Question: I recently came across a situation where I had to use XPath as part of a Linq to XML query and found that it acts a bit strange. I am sure there are other ways of solving the problem using the native XElement API methods, but in this situation XPath was a much better fit for locating the specific XML text values that I needed as the document structure was quite complex. I eventually found a way to make it work (see below), but it was not very pretty, which usually means I missed something.
My question is how can you use <URL>, but Linq converts it to an IEnumerable so that it can delay the execution. This causes problem when you try to access the value of that object, as it does not get materialized until the query is executed.
Here is the example: Using the following XML document find all parents that have a Boy and Girl with the same name. This MUST be done using an XPath query, as in my situation the document structure was a lot complex.
'''
//Use C# Program Language type in LinqPad
void Main()
{
var xml = XElement.Parse(@"<Root>
<Parent>
<Boy>Anne</Boy>
</Parent>
<Parent>
<Boy>Alex</Boy>
<Girl>Alex</Girl>
</Parent>
<Parent>
<Boy>Jay</Boy>
</Parent>
</Root>");
var q1 = from e in xml.XPathSelectElements("/Parent")
select e;
q1.Dump();
var q2 = from e in q1
let boy = ((IEnumerable<Object>)e.XPathEvaluate("Boy/text()")).Cast<System.Xml.Linq.XText>().FirstOrDefault() ?? new System.Xml.Linq.XText("")
let girl = ((IEnumerable<Object>)e.XPathEvaluate("Girl/text()")).Cast<System.Xml.Linq.XText>().FirstOrDefault() ?? new System.Xml.Linq.XText("")
select new {t=boy.GetType(), b=boy, g=girl, same=(boy.Value==girl.Value)};
q2.Dump();
}
'''
Results are:

You can see that the second element is identified as having a boy and girl with the same name. Is there any cleaner way of doing this while still using XPath or am I stuck using the code from above.
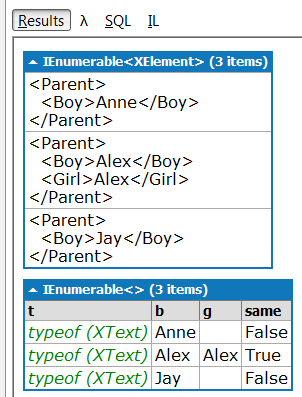
Answer: Is it acceptable to use 'XPathSelectElement' instead of 'XPathEvaluate'?
'''
var q2 = from e in q1
let boy = (string)e.XPathSelectElement("Boy")
let girl = (string)e.XPathSelectElement("Girl")
where boy.StartsWith("A") //Optional use in where statement
select new { t = boy.GetType(), b = boy, g = girl, same = (boy == girl) };
'''